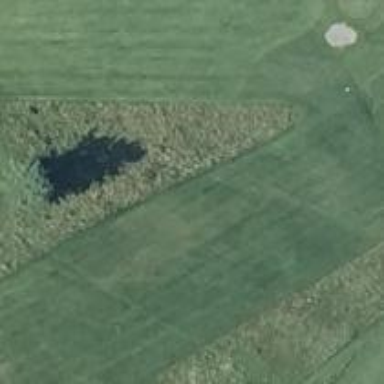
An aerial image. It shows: Golf rough area.